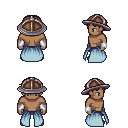
a pixel art fantasy rpg character, male body template, human, dark skin, overskirt, magenta pants, brunette short bangs hairstyle, chain helm, white cloth bracers, four views (front, back, left, right), 2x2 character sprite sheet, small pixel art, hard edges, no anti-aliasing